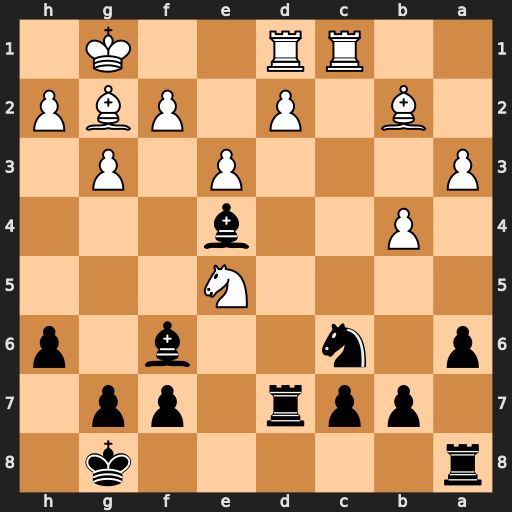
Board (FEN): r5k1/1ppr1pp1/p1n2b1p/4N3/1P2b3/P3P1P1/1B1P1PBP/2RR2K1
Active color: b
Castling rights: -
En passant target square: -
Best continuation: Bxe5 Bxe4 Bxb2